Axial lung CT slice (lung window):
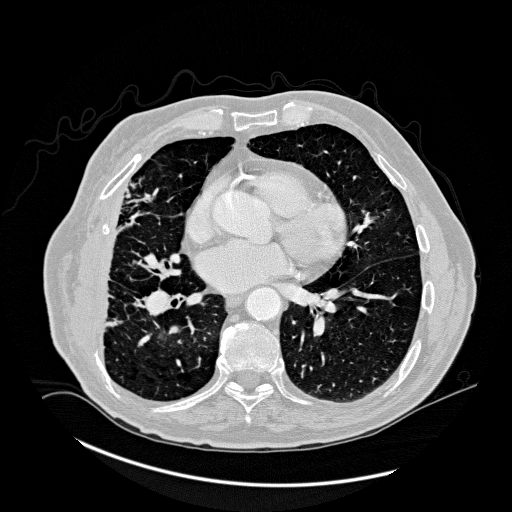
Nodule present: no